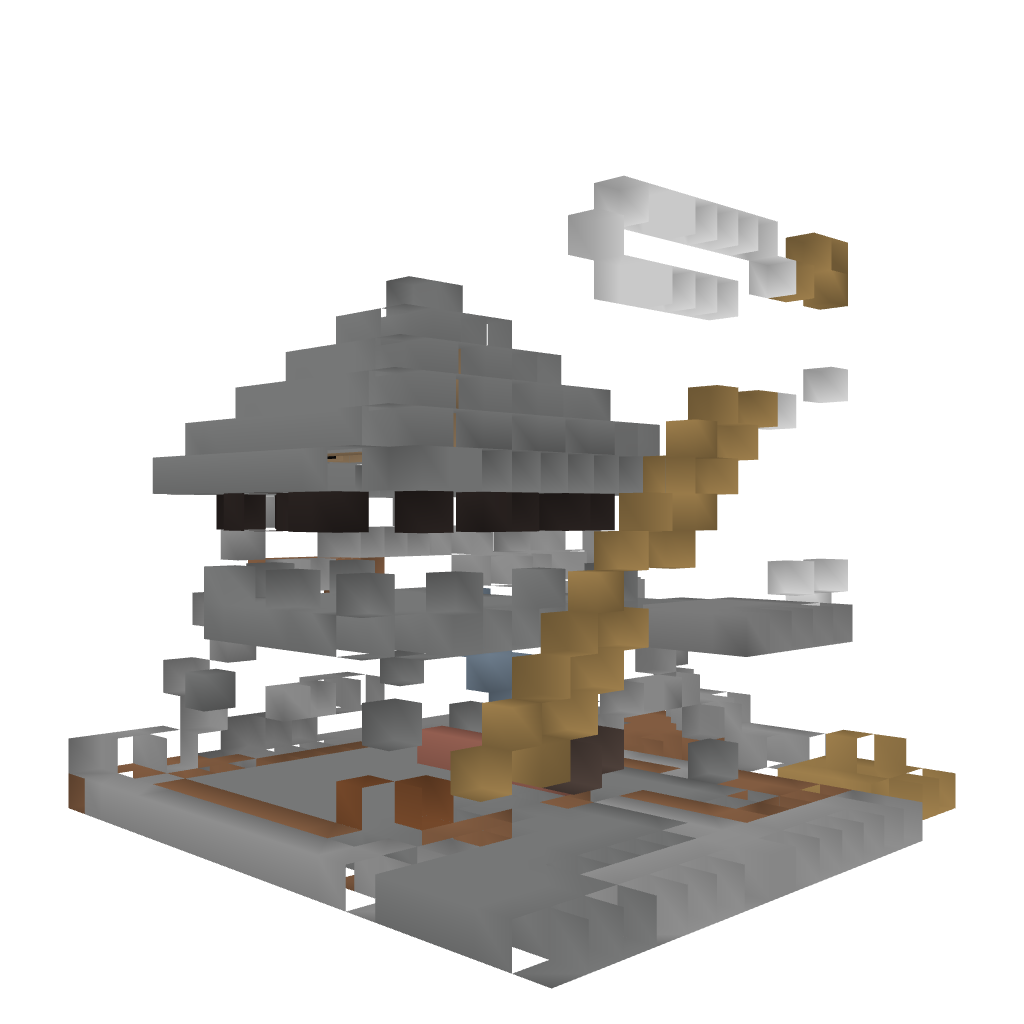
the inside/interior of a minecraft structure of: admin shoppe